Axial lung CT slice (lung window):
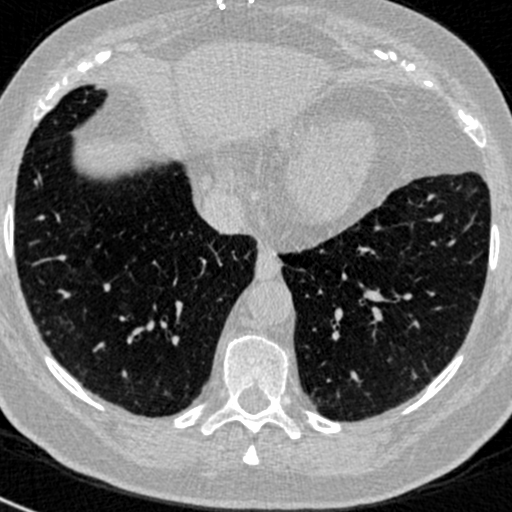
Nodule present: no